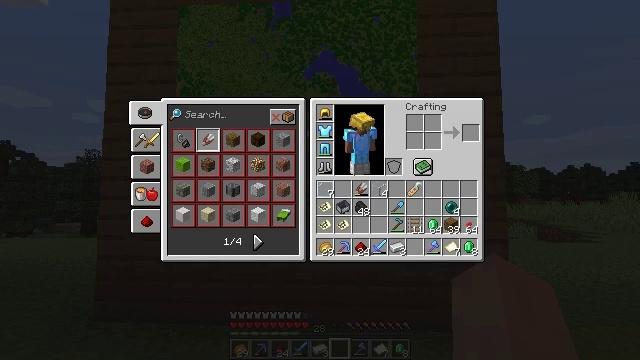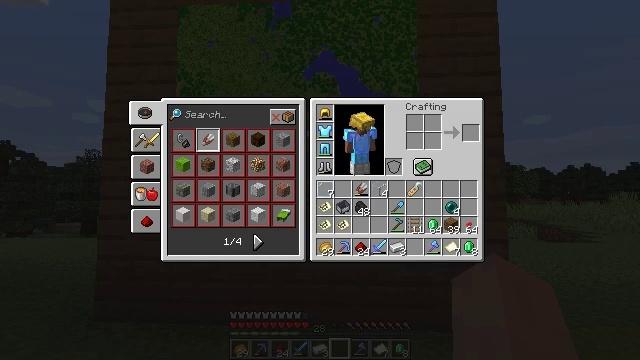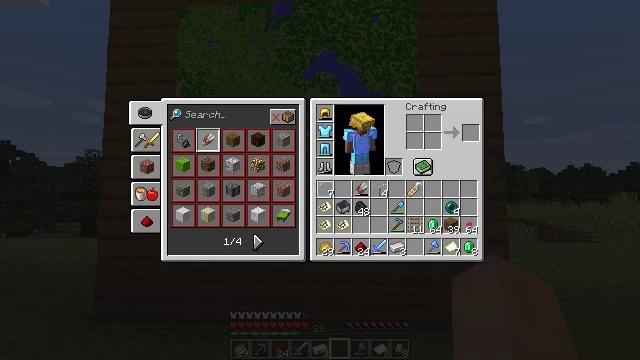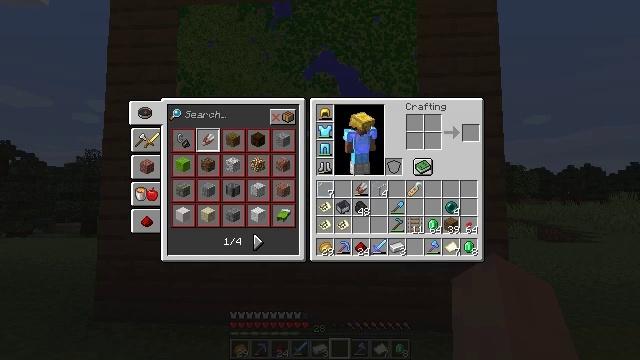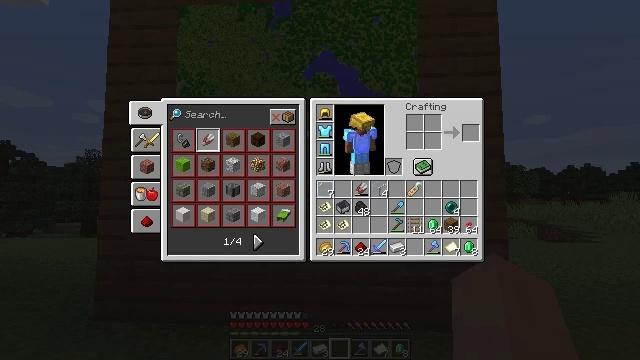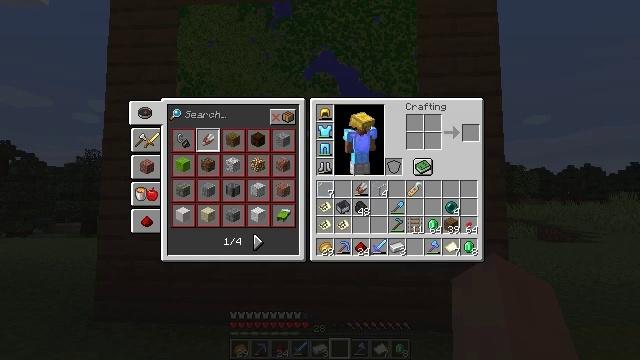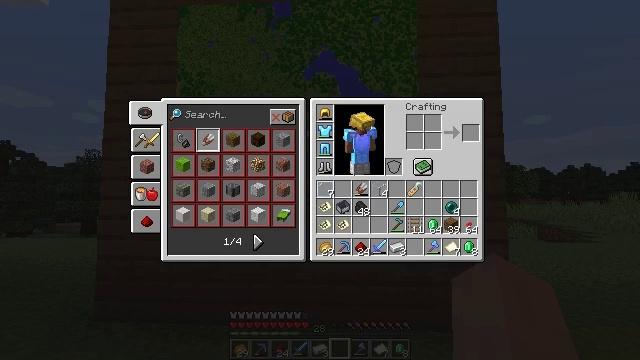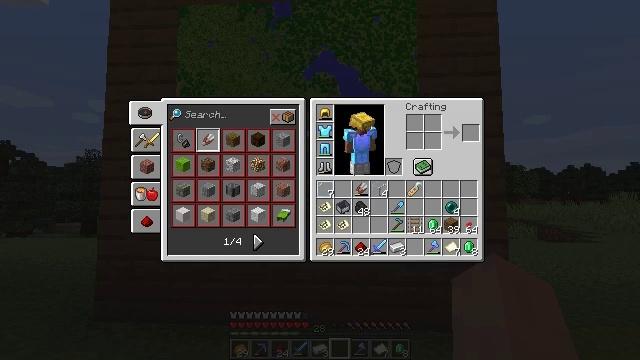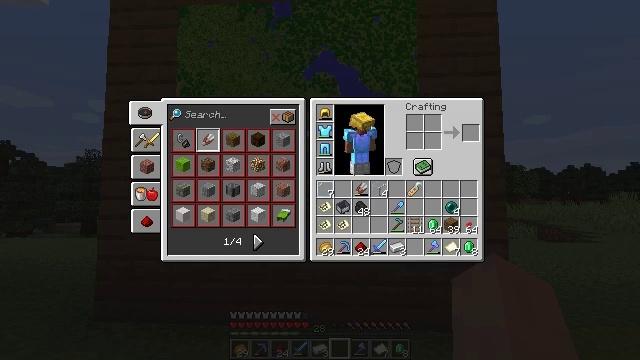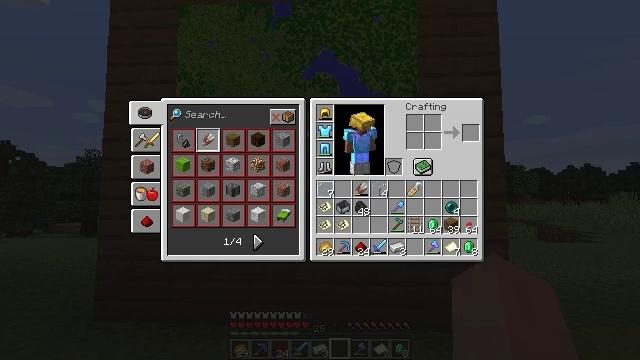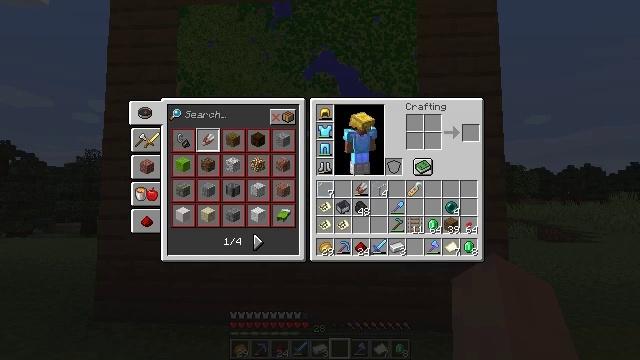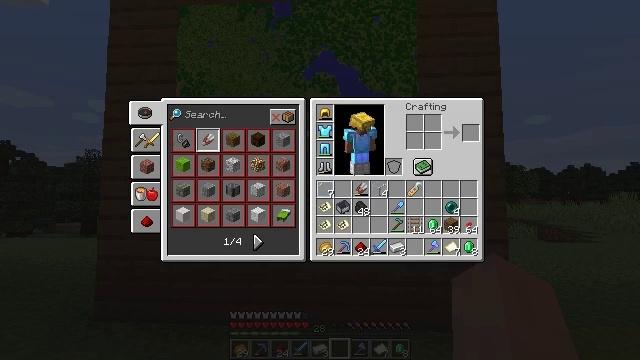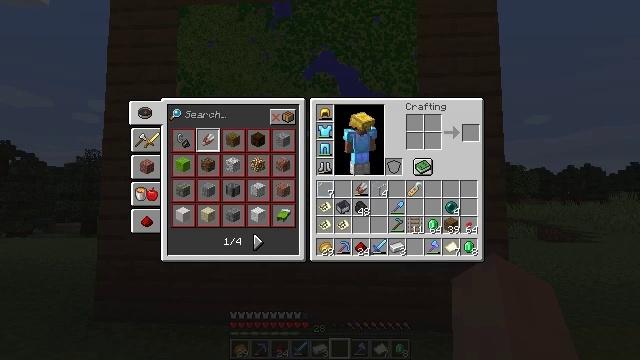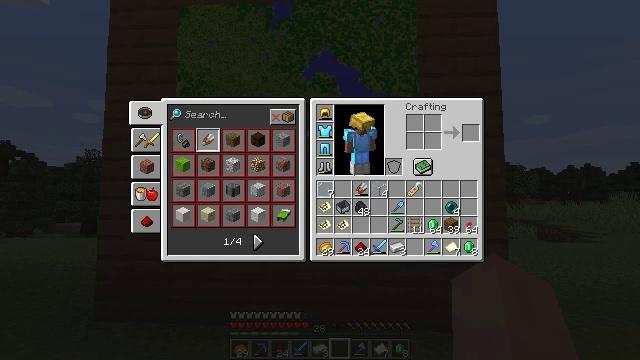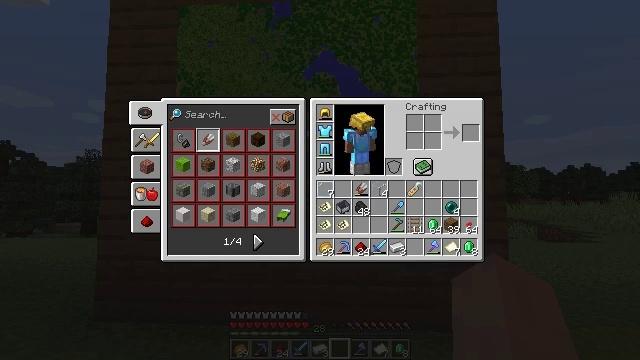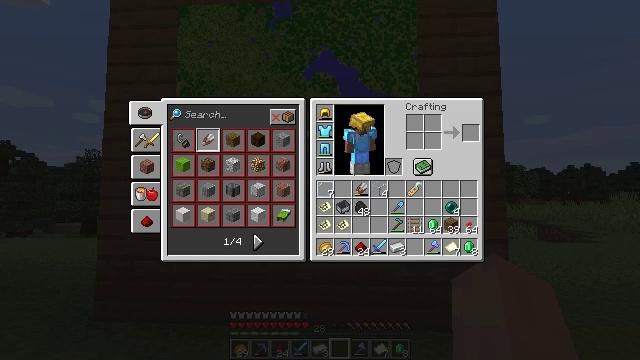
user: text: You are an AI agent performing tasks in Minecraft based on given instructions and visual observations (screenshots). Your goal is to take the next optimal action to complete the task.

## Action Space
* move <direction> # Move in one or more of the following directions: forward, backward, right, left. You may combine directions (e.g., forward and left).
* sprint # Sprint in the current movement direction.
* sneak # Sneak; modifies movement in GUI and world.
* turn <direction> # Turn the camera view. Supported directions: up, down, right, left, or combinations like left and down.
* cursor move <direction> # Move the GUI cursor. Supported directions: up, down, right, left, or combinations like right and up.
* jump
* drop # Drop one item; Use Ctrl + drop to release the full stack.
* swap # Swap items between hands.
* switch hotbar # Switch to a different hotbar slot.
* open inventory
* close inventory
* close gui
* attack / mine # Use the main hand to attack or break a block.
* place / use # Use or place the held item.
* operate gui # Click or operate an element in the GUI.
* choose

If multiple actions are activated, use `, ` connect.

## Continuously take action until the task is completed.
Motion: motion action
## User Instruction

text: Open a crafting table to create an item frame.
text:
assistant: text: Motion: no_op
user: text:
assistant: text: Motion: no_op
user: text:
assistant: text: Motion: no_op
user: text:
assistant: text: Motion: no_op
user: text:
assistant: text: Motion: no_op
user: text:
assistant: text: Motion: no_op
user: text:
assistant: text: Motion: no_op
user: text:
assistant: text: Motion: no_op
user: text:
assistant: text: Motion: no_op
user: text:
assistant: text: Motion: no_op
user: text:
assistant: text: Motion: no_op
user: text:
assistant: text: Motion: no_op
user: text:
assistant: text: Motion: no_op
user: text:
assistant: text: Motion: no_op
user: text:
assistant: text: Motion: no_op
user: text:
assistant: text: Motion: no_op
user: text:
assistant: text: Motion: no_op
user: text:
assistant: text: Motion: no_op
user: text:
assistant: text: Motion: no_op
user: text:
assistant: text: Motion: no_op
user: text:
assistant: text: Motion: no_op
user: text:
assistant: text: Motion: no_op
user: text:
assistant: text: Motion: no_op
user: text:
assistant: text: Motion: no_op
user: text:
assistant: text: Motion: no_op
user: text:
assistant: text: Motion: no_op
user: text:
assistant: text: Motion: no_op
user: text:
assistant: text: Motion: no_op
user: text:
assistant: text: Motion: no_op
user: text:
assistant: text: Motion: no_op